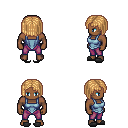
a pixel art fantasy rpg character, male body template, human, dark skin, blue vest, magenta pants, light blonde pageboy hairstyle, gray slippers, four views (front, back, left, right), 2x2 character sprite sheet, small pixel art, hard edges, no anti-aliasing